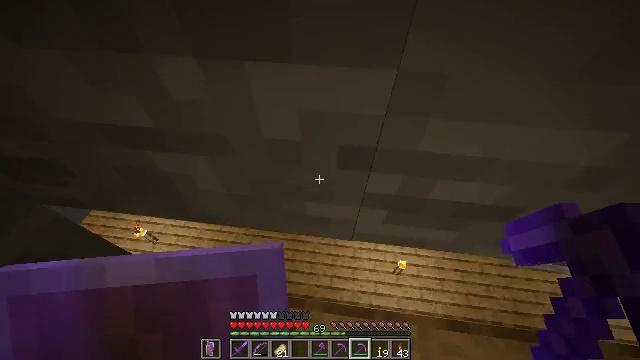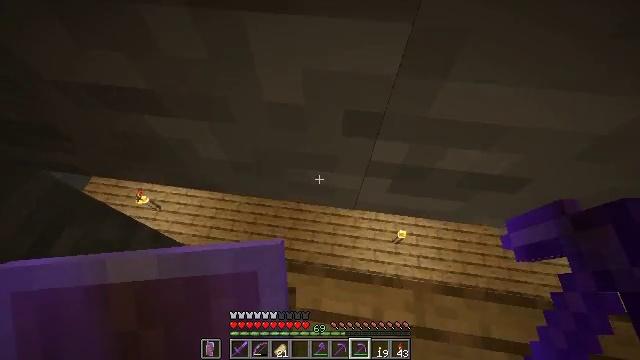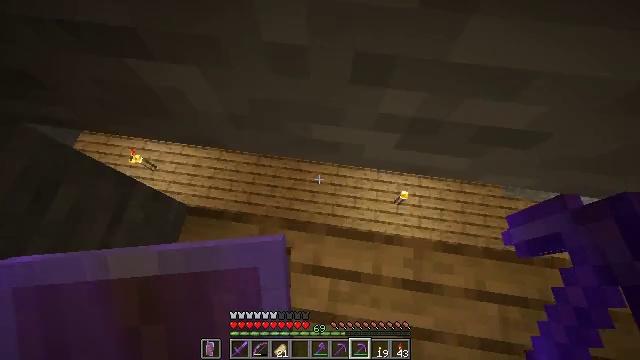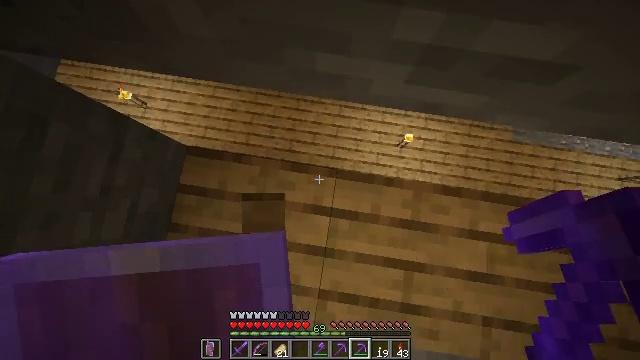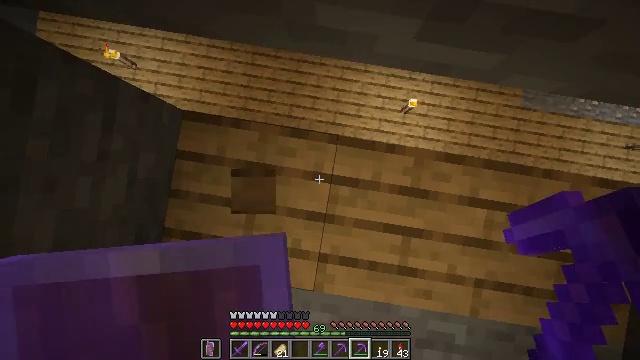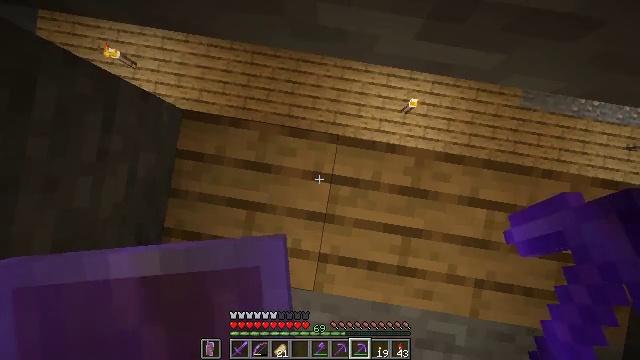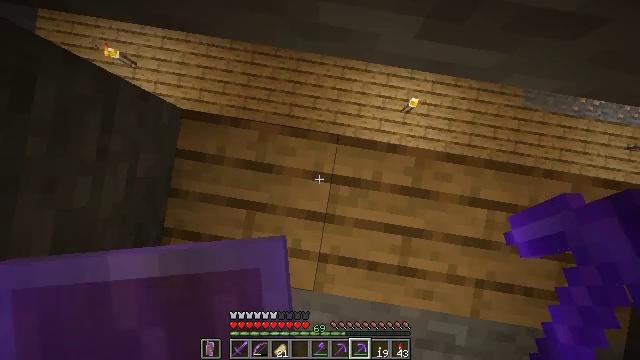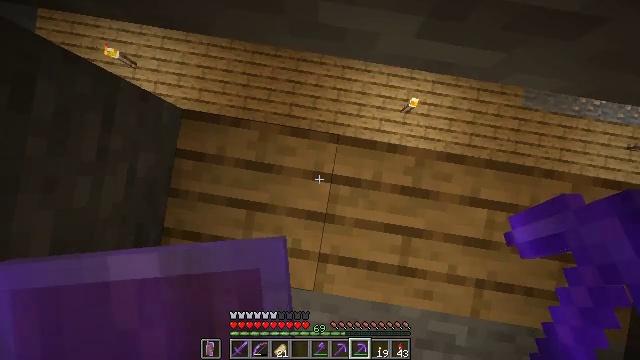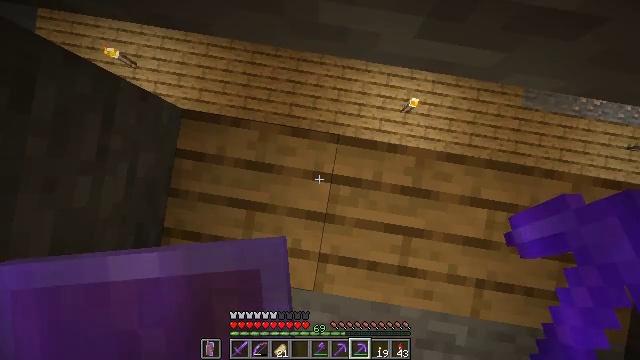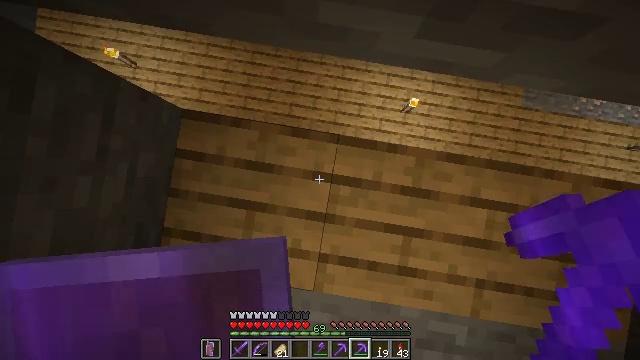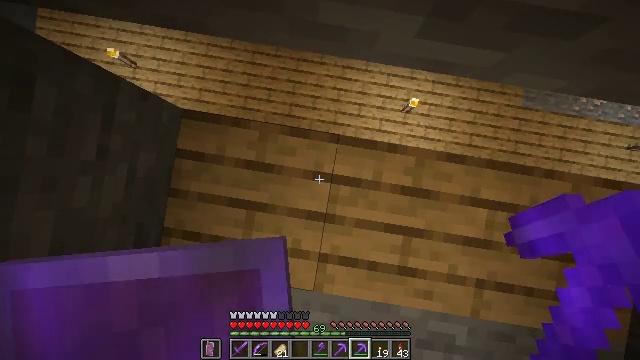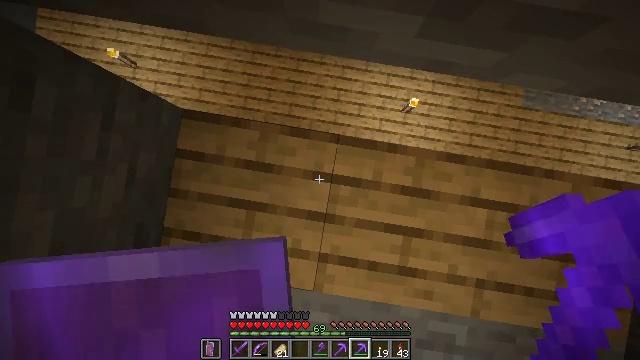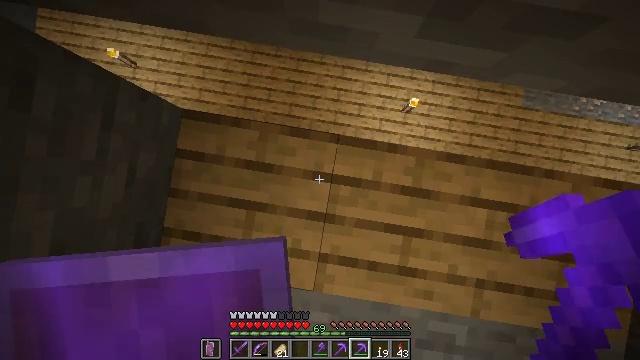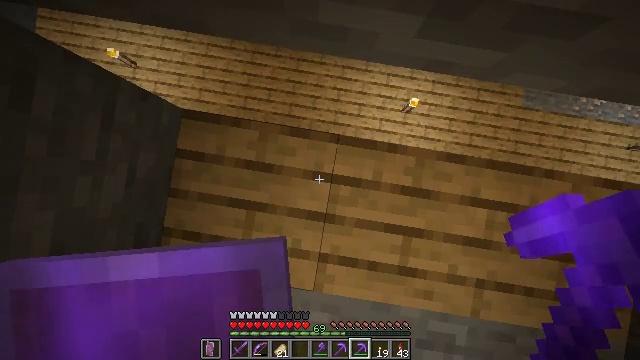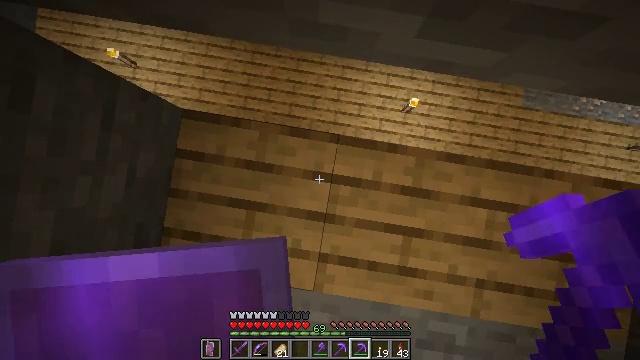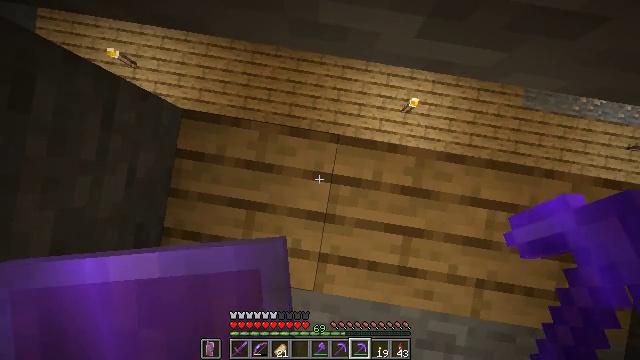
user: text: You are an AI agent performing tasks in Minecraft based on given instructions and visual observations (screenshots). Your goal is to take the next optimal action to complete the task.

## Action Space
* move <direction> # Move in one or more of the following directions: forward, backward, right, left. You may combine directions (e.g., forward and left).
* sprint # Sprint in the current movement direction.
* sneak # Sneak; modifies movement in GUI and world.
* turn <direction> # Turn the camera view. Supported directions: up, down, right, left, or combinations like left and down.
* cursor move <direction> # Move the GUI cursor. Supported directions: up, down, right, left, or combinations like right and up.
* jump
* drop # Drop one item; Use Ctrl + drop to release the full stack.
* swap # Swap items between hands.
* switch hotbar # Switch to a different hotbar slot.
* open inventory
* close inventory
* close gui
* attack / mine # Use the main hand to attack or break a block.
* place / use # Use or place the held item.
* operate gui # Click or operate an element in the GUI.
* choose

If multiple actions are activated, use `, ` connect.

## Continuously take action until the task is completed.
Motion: motion action
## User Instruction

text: Mine planks.
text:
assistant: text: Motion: turn down
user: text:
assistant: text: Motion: turn down
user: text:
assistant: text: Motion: turn down
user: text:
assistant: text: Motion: turn down
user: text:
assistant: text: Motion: turn down
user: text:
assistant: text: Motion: no_op
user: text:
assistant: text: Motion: no_op
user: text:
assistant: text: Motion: no_op
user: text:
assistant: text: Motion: no_op
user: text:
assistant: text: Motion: no_op
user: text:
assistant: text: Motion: no_op
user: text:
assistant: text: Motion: no_op
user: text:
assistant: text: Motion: no_op
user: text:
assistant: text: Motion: no_op
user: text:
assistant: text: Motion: no_op
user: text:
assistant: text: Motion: move back
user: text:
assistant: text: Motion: move back
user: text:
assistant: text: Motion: move back
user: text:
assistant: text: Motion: move back
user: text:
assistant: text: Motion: move back
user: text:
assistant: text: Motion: move back, turn up
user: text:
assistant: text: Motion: turn right and up
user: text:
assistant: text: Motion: turn right and up
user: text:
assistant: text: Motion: turn up
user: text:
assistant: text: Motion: sneak
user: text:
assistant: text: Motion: sneak
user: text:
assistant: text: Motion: sneak
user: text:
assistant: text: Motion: sneak
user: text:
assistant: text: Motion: sneak
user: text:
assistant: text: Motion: sneak